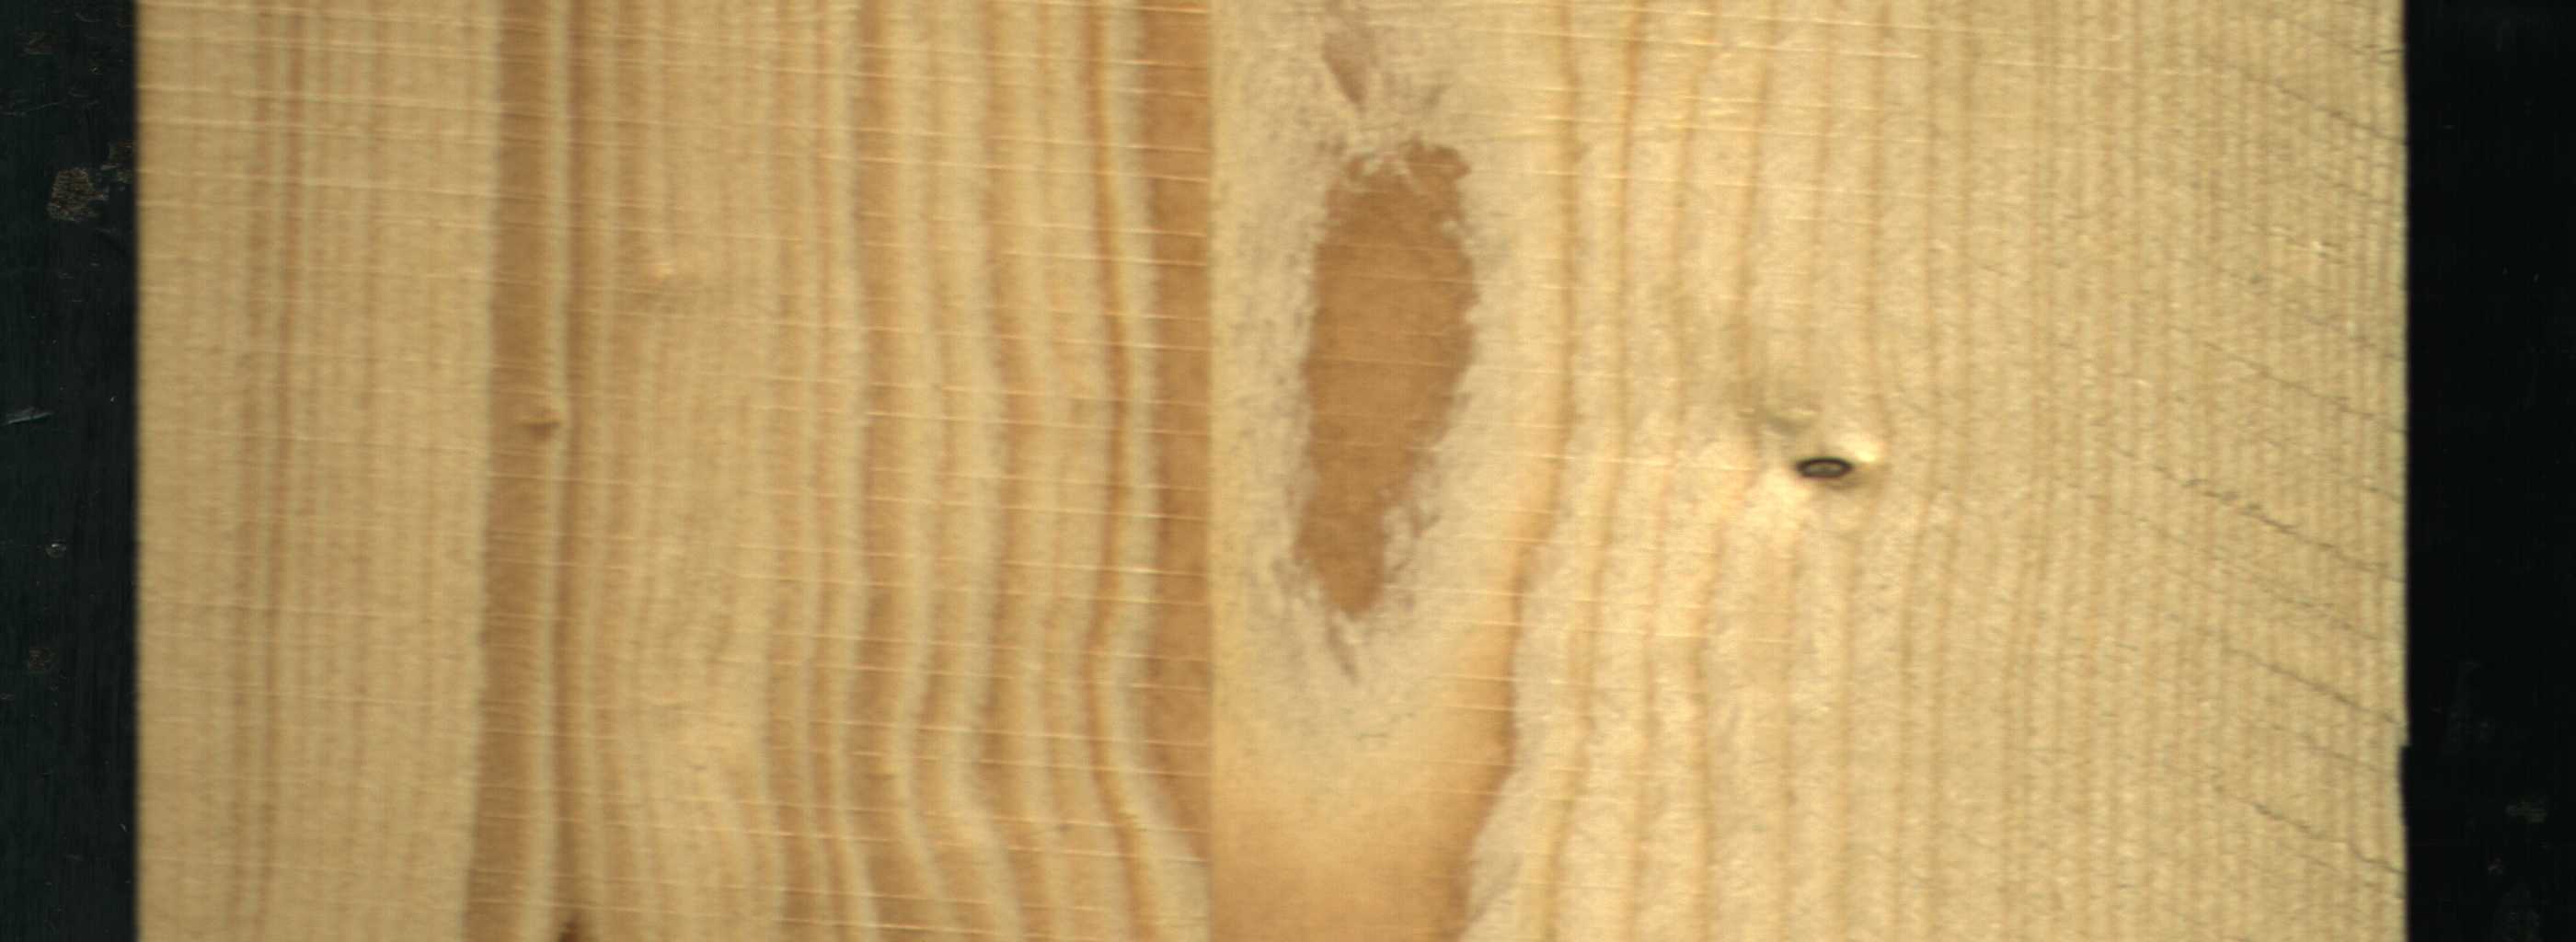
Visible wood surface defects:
Live_Knot